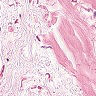
Metastatic tissue present: no